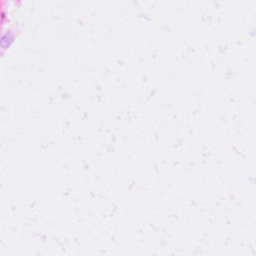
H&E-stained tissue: Breast